【题型】填空题　【知识点】平面几何　【难度】easy
如图，阴影部分的面积是 $15\text{cm}^2$，则圆环的面积是 \underline{\hspace{3cm}} $\text{cm}^2$. （$\pi$ 取 3.14）

\vspace{0.5cm}

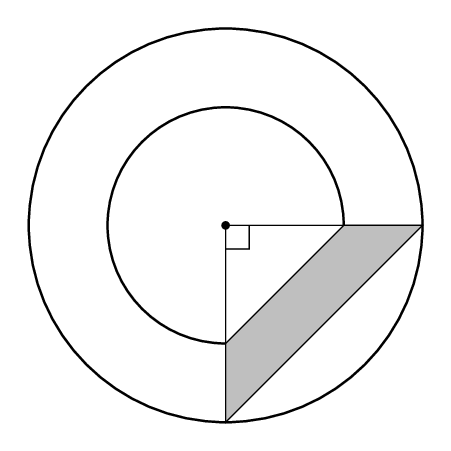
【解答】

\noindent \textbf{【答案】} $\boldsymbol{94.2}$

\noindent \textbf{【知识点】} 圆环的面积

\noindent \textbf{【分析】} 本题考查了圆环的面积，掌握圆环的面积公式是解题关键．设大圆半径为$R$，小圆的半径为$r$，先利用三角形面积公式表示阴影的面积，得到$R^2-r^2=30$，再根据圆环的面积公式计算即可．

\noindent \textbf{【详解】} 解：设大圆半径为$R$，小圆的半径为$r$，
因为阴影部分的面积是$15\mathrm{cm}^2$，
所以$\dfrac{1}{2}R^2 - \dfrac{1}{2}r^2 = 15$，即$R^2 - r^2 = 30$，
所以圆环的面积是$\pi\cdot R^2 - \pi\cdot r^2 = \pi\cdot (R^2 - r^2) = 30\pi \approx 94.2\mathrm{cm}^2$，
故答案为：$\boldsymbol{94.2}$．